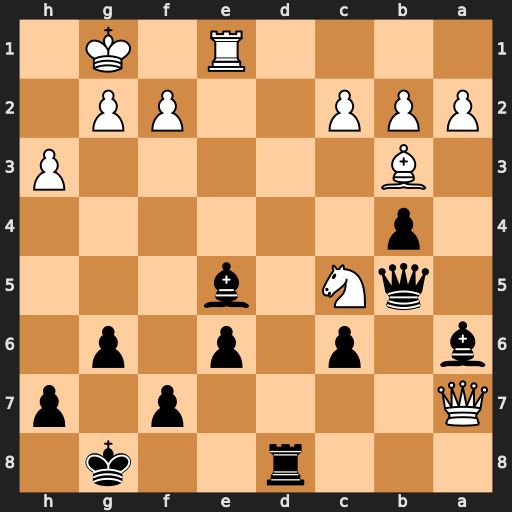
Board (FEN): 3r2k1/Q4p1p/b1p1p1p1/1qN1b3/1p6/1B5P/PPP2PP1/4R1K1
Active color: b
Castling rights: -
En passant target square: -
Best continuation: Qe2 Qxa6 Qxe1+